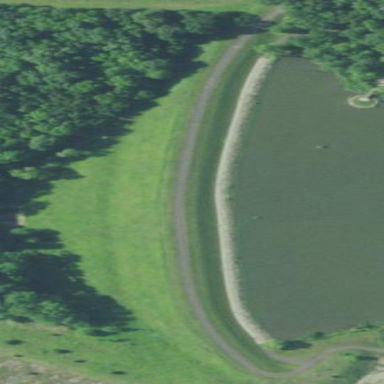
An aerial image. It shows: Dam along waterway.